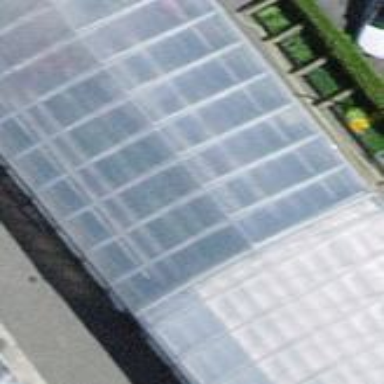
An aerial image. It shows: Greenhouse.